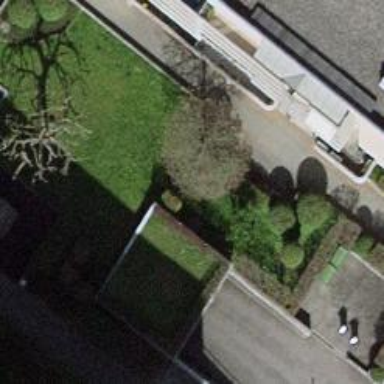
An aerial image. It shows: View of roof of building.